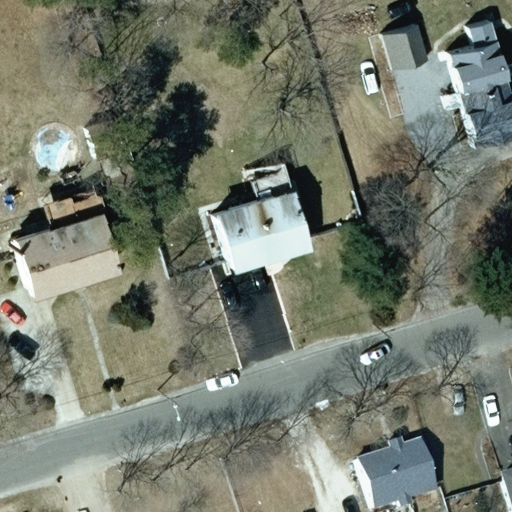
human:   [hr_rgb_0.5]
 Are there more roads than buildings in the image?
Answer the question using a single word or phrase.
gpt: no

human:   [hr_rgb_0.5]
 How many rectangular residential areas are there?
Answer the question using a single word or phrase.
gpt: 1

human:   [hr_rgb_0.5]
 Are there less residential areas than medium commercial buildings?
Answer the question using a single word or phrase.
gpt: no

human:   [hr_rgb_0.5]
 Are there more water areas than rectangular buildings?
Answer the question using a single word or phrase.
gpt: no

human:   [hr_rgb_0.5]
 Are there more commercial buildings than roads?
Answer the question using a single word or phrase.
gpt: no

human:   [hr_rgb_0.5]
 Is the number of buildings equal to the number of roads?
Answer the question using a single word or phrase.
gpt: no

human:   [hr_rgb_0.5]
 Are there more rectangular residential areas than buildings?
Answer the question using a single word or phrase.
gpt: no

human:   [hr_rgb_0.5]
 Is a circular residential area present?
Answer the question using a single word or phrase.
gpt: no

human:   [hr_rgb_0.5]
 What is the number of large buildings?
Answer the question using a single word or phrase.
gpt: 0

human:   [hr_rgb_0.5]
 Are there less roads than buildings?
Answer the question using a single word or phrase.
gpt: yes

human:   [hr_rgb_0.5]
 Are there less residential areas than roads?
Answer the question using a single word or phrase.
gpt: no

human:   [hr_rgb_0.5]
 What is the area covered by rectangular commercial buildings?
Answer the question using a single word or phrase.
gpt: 0m2

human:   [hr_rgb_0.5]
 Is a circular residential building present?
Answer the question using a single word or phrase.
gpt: no

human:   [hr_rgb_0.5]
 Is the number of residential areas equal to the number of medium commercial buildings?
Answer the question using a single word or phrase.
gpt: no

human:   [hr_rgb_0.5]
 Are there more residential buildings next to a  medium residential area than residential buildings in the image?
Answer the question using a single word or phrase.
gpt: no

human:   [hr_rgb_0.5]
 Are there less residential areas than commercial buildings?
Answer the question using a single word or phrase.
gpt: no

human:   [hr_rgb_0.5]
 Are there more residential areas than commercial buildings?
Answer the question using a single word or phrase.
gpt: yes

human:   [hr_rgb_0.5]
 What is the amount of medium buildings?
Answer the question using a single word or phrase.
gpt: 5

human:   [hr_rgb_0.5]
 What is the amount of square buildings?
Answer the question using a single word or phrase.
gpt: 0

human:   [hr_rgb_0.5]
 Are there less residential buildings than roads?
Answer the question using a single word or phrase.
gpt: no

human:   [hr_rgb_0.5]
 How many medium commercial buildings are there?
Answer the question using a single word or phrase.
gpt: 0

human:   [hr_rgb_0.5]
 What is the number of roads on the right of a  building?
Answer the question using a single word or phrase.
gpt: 0

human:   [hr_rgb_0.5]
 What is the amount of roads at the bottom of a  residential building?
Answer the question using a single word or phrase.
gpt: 1

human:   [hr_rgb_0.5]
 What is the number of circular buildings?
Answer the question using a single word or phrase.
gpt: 0

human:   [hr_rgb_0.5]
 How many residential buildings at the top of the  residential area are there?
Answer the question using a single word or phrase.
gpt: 0

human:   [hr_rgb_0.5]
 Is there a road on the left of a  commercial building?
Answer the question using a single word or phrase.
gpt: no

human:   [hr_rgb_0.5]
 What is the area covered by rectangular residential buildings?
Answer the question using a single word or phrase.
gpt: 428m2

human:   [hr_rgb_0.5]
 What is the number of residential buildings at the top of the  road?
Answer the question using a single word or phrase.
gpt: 4

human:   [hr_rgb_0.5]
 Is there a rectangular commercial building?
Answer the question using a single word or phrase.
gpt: no

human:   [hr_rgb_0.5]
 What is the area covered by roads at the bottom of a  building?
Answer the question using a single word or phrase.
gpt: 0m2

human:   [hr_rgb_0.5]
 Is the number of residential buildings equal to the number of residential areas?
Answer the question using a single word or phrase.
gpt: no

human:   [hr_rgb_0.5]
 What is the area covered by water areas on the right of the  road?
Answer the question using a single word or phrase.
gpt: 0m2

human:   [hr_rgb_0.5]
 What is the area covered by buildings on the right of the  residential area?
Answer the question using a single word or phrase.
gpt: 558m2

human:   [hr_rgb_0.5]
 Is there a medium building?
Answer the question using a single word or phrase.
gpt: yes

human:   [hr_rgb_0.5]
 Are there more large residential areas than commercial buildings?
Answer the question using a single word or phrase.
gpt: yes

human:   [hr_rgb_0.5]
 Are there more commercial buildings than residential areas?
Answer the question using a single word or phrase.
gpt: no